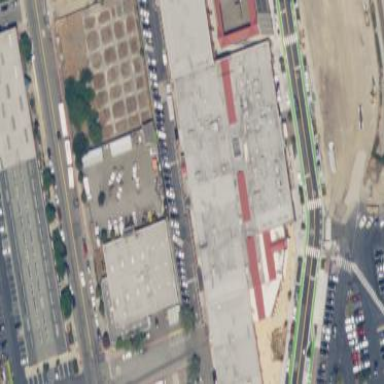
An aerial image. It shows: Retail building that is part of mall.